Question: I have the following type of XML that I'm trying to parse.

The code that I'm using to parse is this one:
'''
parser.nextTag();
parser.require(XmlPullParser.START_TAG, null, "feed");
while(parser.nextTag() == XmlPullParser.START_TAG) {
parser.require(XmlPullParser.START_TAG, null, "item");
System.out.println(parser.getName());
parser.require(XmlPullParser.END_TAG, null, "item");
}
'''
Could someone please tell me what I'm doing wrong? The error I'm getting is XmlPullParserException unexpected type position: TEXT SORIN
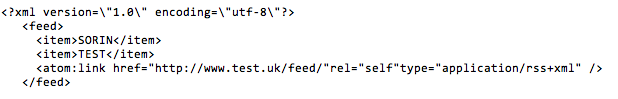
Answer: 'parser.getName()' gives you the name of the current tag (e.g. "item"). You want the text content of the current tag.
Change 'System.out.println(parser.getName());' to
'''
parser.require(XmlPullParser.TEXT);
System.out.println(parser.getText());
'''
It will still fail at the 'atom' tag because it has no text, but I think you get the idea. Well, actually it will fail at the 'atom' tag because you expect only 'item' tags, but again that wasn't really the question.